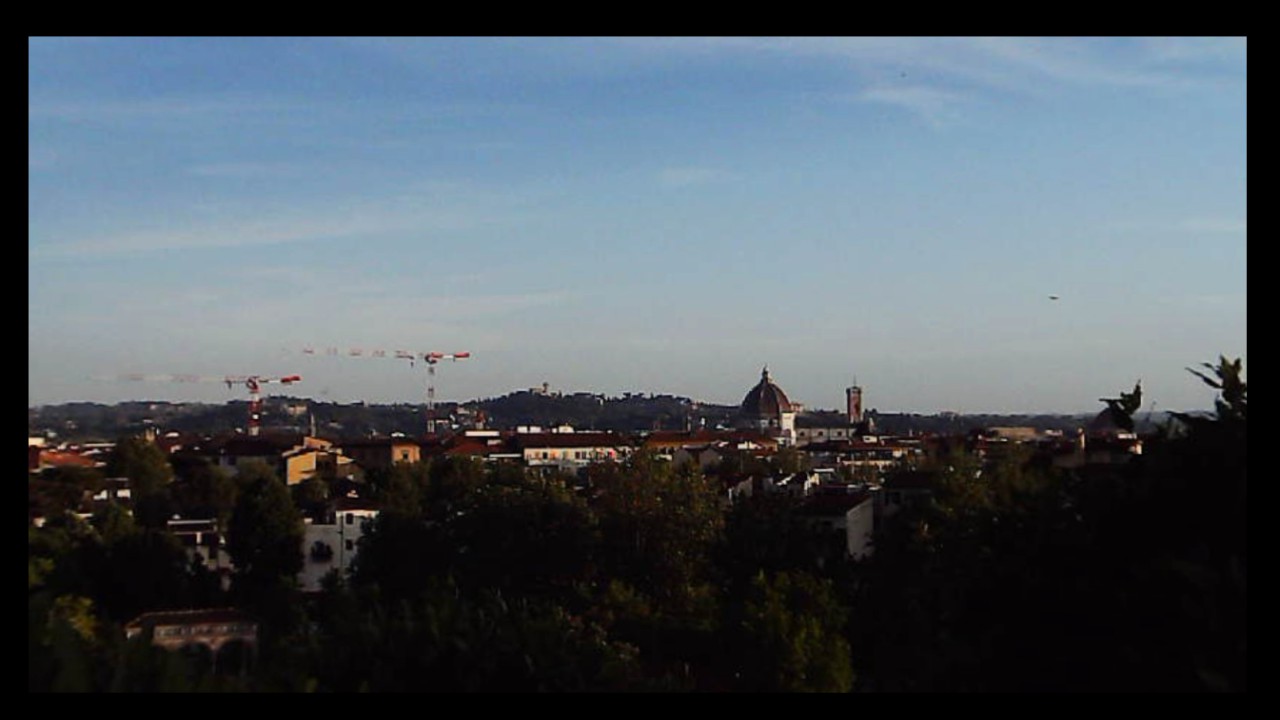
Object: DarwinFPV cineape20